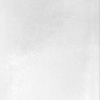
Label: dusty